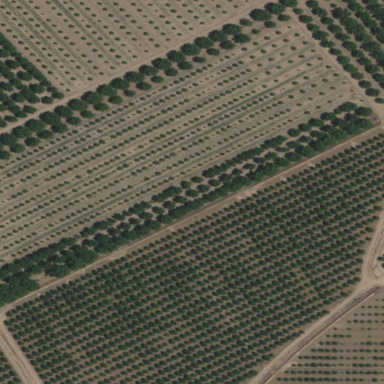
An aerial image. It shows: Orchard.